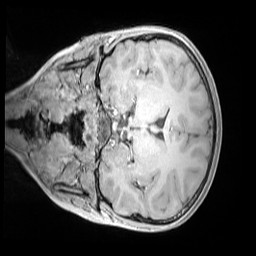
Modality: MP2RAGE
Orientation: coronal
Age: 9
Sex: female
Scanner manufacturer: siemens
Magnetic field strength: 3 T
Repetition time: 4 s
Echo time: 0.00303 s